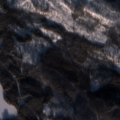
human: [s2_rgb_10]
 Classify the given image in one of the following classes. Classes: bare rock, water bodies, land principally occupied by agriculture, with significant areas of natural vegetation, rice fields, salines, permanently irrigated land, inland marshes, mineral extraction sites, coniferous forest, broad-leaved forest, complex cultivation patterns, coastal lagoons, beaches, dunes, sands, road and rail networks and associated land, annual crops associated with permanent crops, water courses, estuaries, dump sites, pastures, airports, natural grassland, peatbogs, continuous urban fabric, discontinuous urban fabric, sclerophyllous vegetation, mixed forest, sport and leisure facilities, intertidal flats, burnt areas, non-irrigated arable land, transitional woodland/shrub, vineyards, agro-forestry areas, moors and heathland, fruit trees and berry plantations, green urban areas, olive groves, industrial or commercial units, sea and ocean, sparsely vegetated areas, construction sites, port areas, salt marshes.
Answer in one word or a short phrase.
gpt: coniferous forest, mixed forest